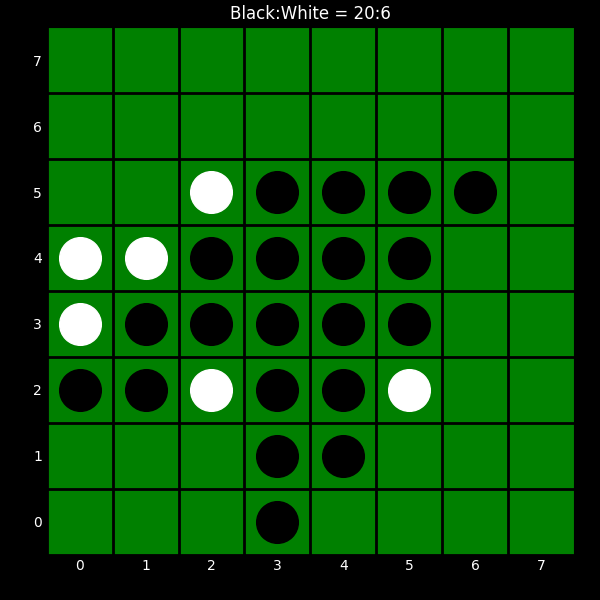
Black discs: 20
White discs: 6